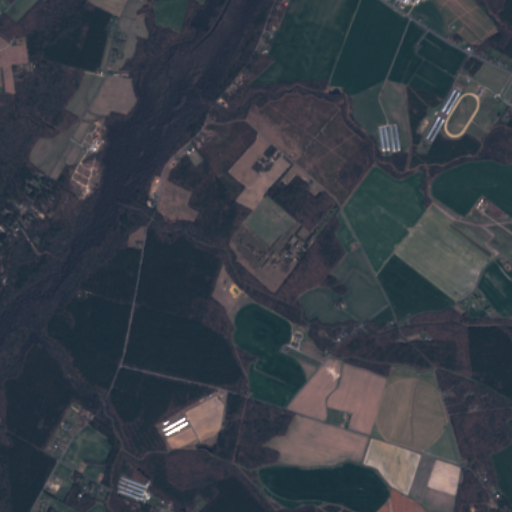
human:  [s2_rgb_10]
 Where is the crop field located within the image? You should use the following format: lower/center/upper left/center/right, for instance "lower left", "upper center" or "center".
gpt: The crop field is located in the lower left of the image.
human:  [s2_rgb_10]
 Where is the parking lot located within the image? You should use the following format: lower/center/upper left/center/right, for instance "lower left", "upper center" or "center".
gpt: The parking lot is located in the upper right of the image.
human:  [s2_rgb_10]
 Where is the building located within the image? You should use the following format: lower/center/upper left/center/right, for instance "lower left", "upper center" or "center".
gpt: The building is located in the upper right of the image.
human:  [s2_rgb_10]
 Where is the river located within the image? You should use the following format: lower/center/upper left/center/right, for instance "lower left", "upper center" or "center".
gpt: The river is located in the lower left of the image.
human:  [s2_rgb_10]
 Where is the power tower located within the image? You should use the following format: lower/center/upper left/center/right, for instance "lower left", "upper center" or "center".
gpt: There is no power tower in the image.